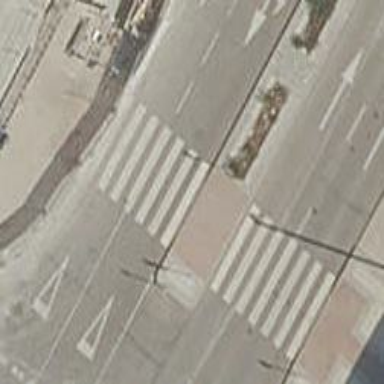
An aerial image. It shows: Uncontrolled zebra crossing on the road.